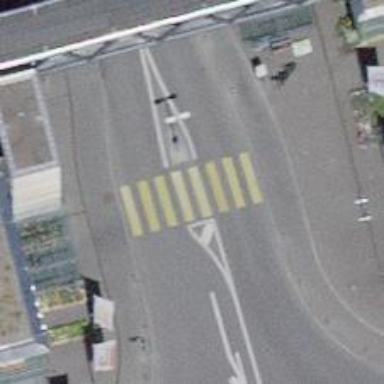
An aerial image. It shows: Marked crossing with pedestrian island.